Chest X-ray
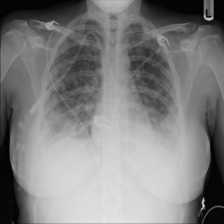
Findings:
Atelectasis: negative
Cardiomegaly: negative
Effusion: negative
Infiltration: negative
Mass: negative
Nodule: negative
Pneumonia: negative
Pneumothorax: negative
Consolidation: negative
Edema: negative
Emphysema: negative
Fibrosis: negative
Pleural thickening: negative
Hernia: negative